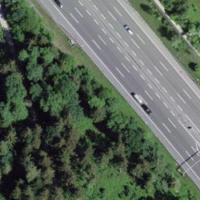
EUNIS habitat code: 57
Species observed at this site:
Galeopsis tetrahit
Hypericum hirsutum